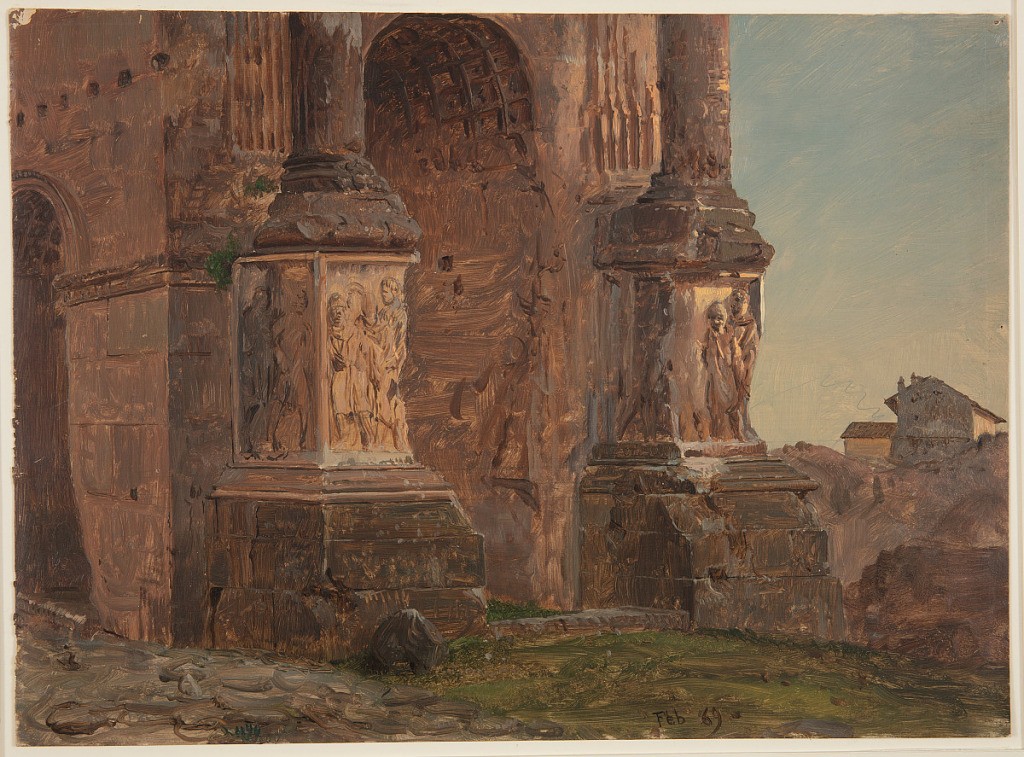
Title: Arch of Septimius Severus, Rome
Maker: Frederic Edwin Church, American, 1826–1900
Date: February 1869
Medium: Brush and oil, graphite on off-white paperboard
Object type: Drawing
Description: Architecture sketch showing an oblique view of the Arch of Septimius Severus in Rome, from the northwest. The base of the arch's southernmost section and side archway dominates the composition in the foreground at left and center. Relief carvings in the base of either column are clearly legible at center left and center right. The southern side archway, with its coffered ceiling, is prominently visible at center, while the lateral opening to the primary archway is partially cut off at left. In the background at right, a building overlooking the Roman Forum is visible. The sky above is blue and clear.